Interaction volume radius: 10 \u00c5
Interaction volume height: 15 \u00c5
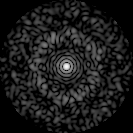
Disorder parameter: 0.8135